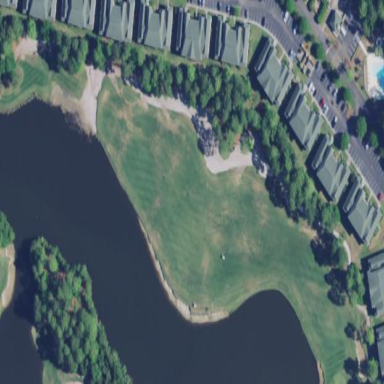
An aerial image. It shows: Sandy area is golf bunker.